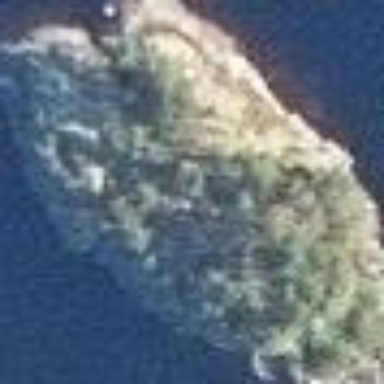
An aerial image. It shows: Islet.